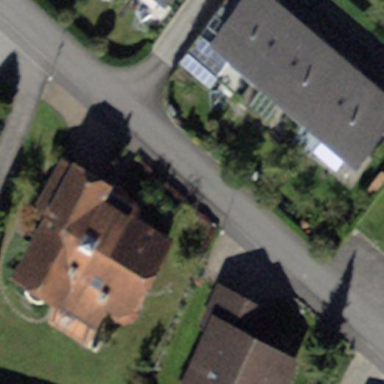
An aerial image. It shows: Simple and straightforward house.